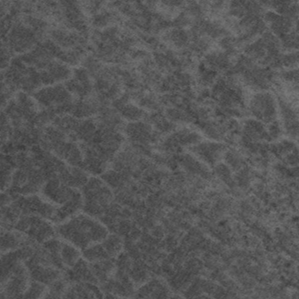
Label: frost